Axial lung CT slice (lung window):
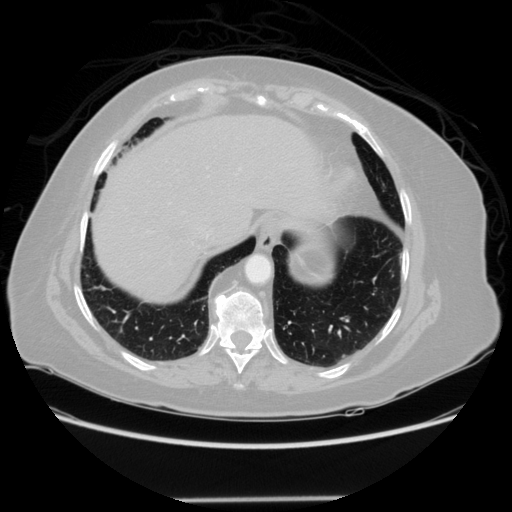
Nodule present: no